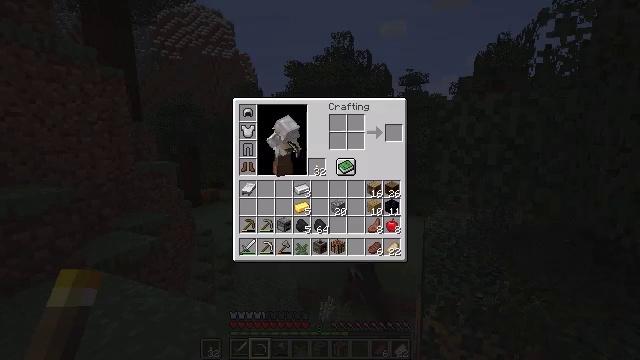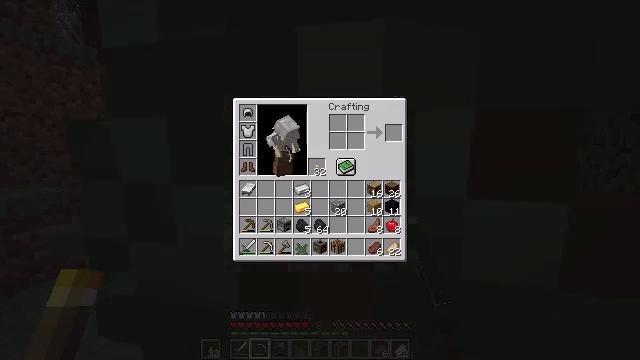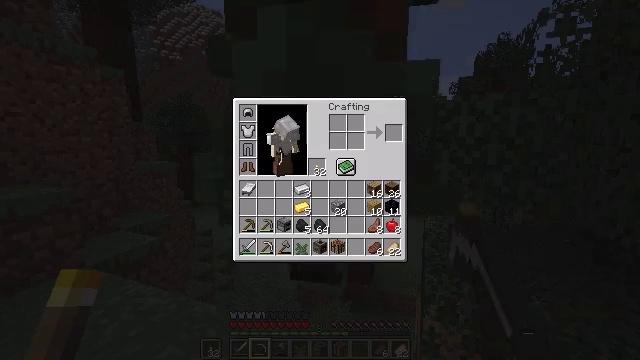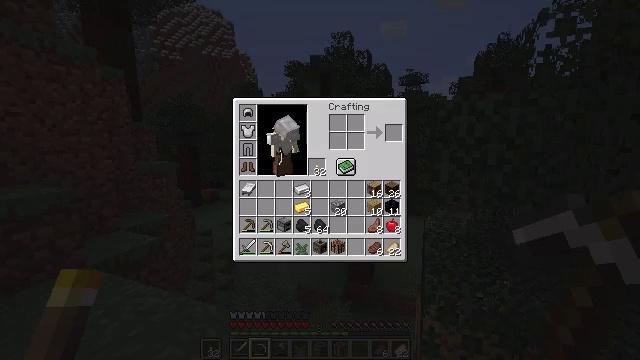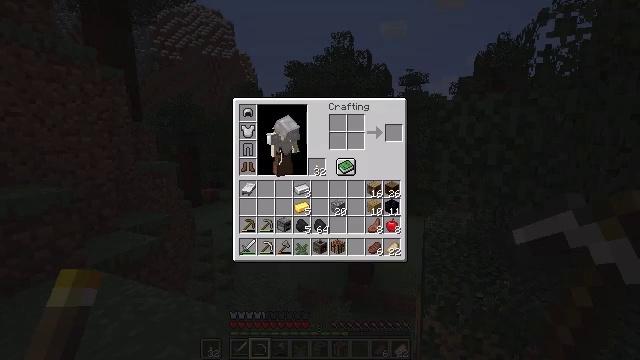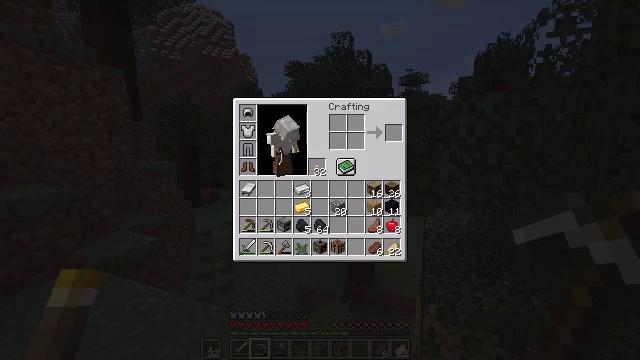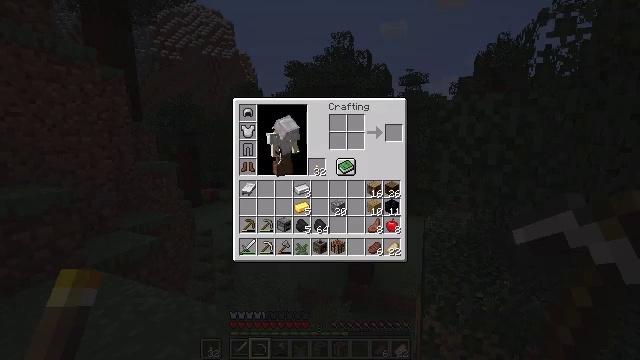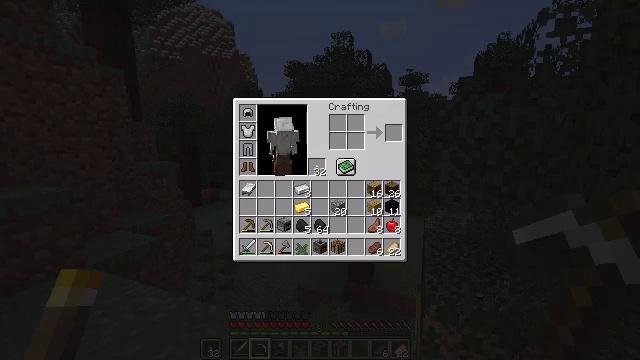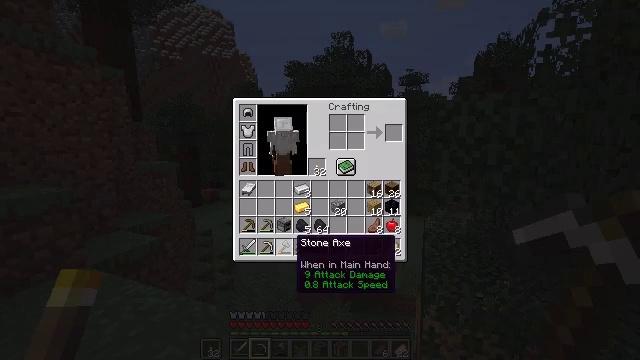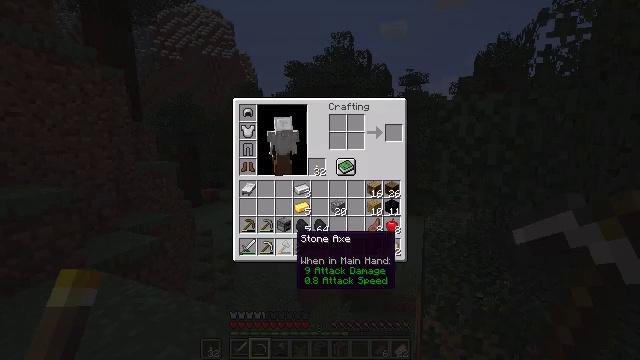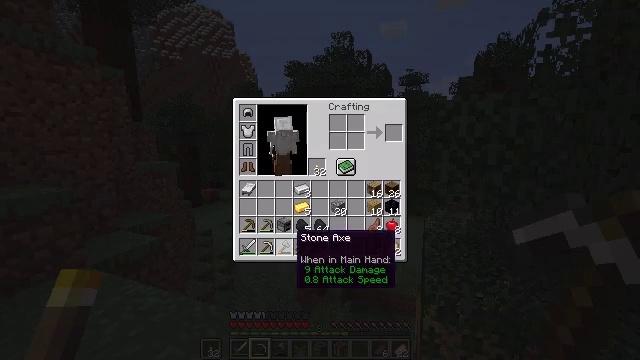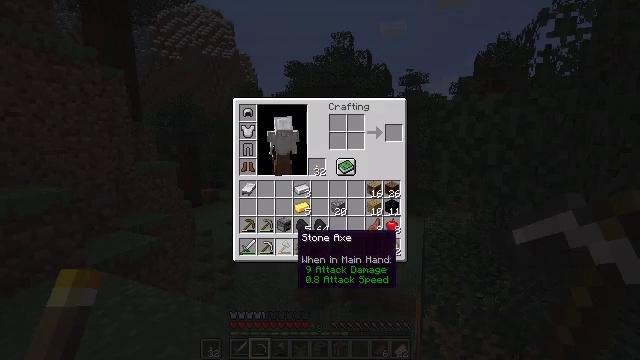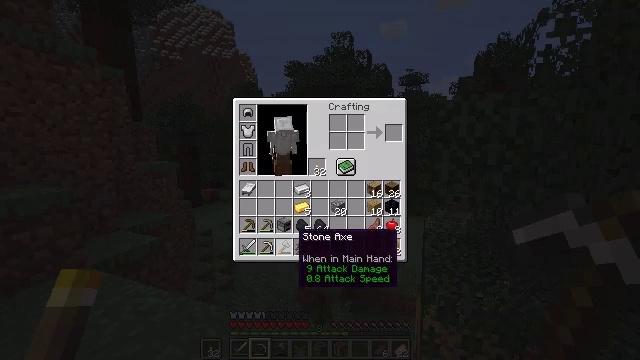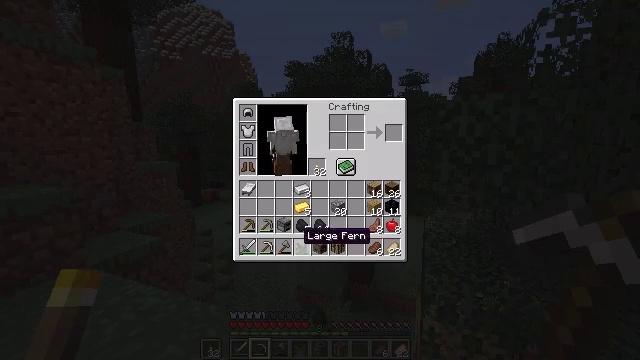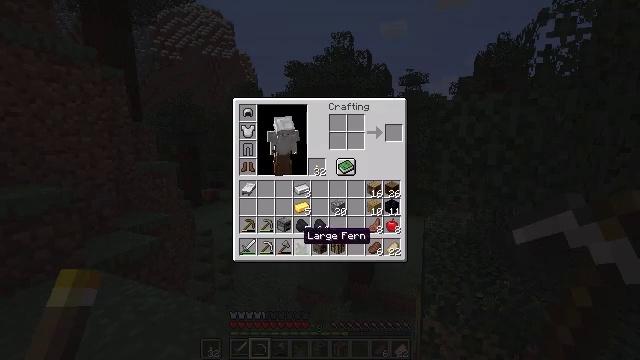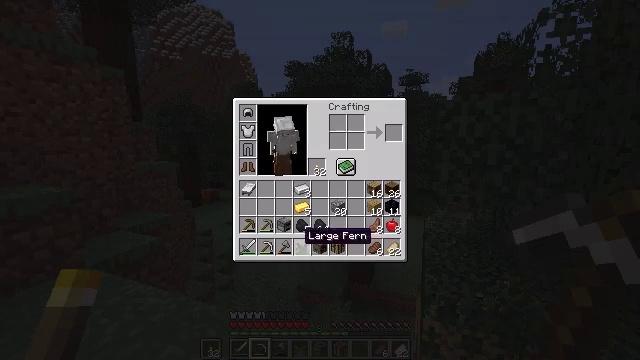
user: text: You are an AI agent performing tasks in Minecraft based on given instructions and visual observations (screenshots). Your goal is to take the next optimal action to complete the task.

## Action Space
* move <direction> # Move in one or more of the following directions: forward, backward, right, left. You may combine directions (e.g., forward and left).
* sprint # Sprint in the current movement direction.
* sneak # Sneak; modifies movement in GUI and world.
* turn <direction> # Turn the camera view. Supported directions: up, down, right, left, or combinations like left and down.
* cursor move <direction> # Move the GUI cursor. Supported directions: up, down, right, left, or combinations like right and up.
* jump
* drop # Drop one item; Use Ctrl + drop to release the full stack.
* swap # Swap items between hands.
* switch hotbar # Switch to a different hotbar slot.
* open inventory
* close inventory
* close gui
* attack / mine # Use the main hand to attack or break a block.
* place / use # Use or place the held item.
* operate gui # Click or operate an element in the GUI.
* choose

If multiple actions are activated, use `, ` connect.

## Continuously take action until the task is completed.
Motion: motion action
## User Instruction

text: Remove a large fern from the inventory.
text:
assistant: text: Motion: open gui
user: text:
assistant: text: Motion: no_op
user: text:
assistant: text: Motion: no_op
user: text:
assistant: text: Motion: no_op
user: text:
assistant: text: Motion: cursor move left
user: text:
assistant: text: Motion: cursor move left and up
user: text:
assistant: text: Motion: cursor move up
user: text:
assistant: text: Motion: cursor move up
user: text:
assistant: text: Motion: no_op
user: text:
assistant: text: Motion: no_op
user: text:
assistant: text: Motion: no_op
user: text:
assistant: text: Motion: no_op
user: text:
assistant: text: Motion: no_op
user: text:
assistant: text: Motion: no_op
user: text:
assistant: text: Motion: no_op
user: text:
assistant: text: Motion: no_op
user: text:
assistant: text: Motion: operate gui
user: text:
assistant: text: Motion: cursor move down, operate gui
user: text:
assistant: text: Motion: cursor move right and down
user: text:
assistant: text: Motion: operate gui
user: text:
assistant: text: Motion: operate gui
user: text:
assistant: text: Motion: operate gui
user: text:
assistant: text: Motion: no_op
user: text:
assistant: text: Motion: no_op
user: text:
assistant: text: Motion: no_op
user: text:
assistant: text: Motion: close gui
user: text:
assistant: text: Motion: turn right
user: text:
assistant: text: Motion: no_op